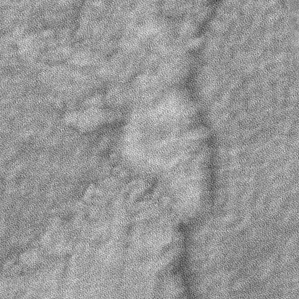
Label: frost